Interaction volume radius: 5 \u00c5
Interaction volume height: 30 \u00c5
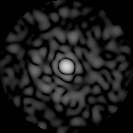
Disorder parameter: 0.8618